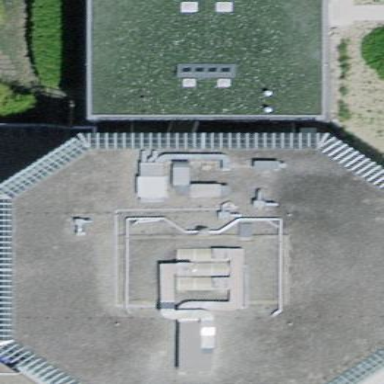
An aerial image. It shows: Hospital building.